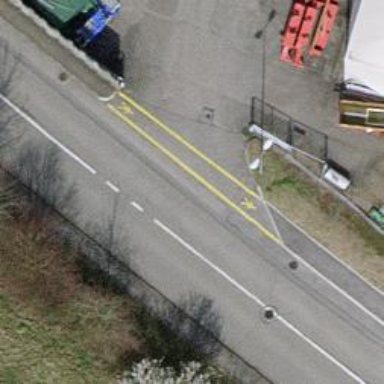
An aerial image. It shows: Unclassified asphalt road with asphalt sidewalk on the right side.